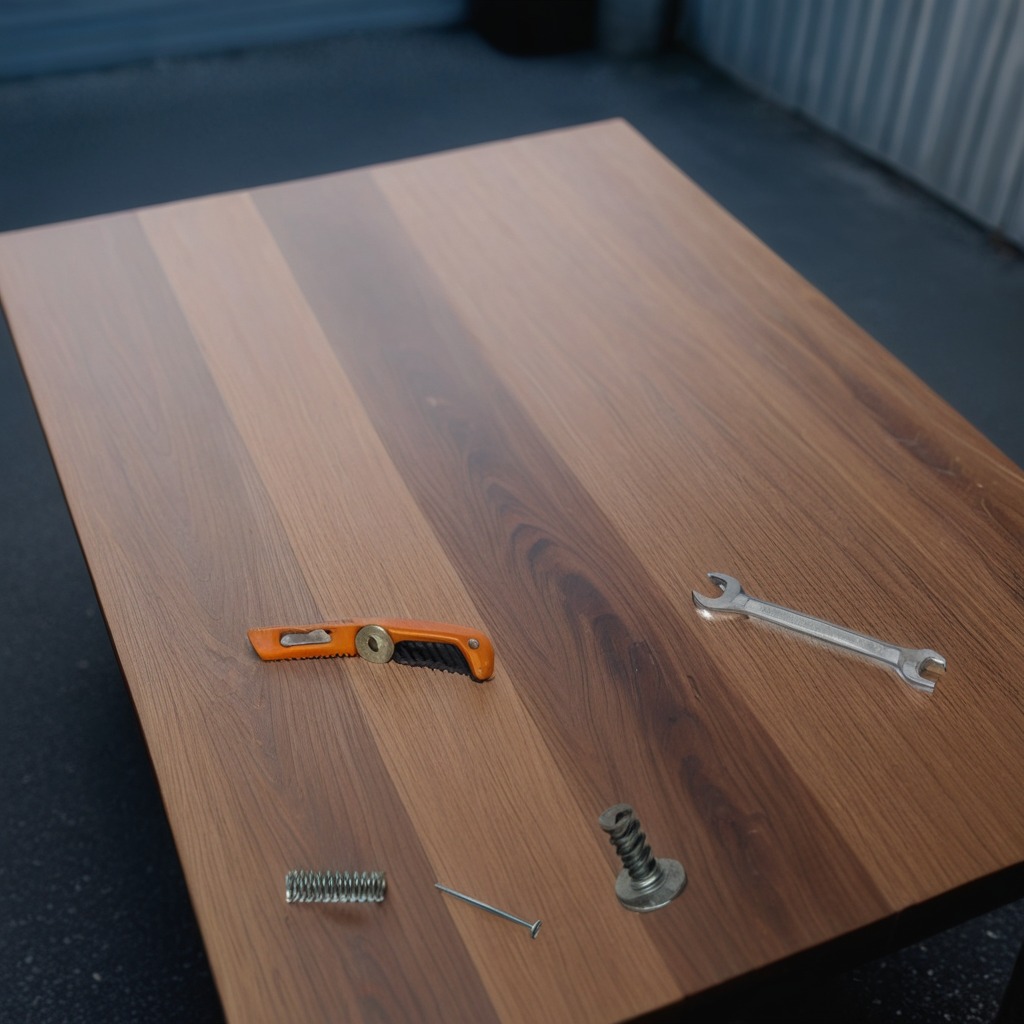
A utility knife, a metal machine screw, an iron nail, a coiled metal spring, and a wrench are lying on a table.